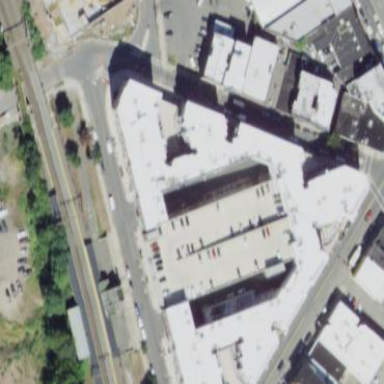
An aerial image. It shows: Multi-storey parking building.